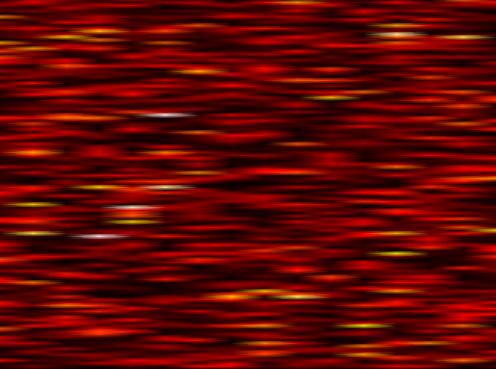
Label: FBMC